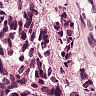
Metastatic tissue present: yes